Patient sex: F
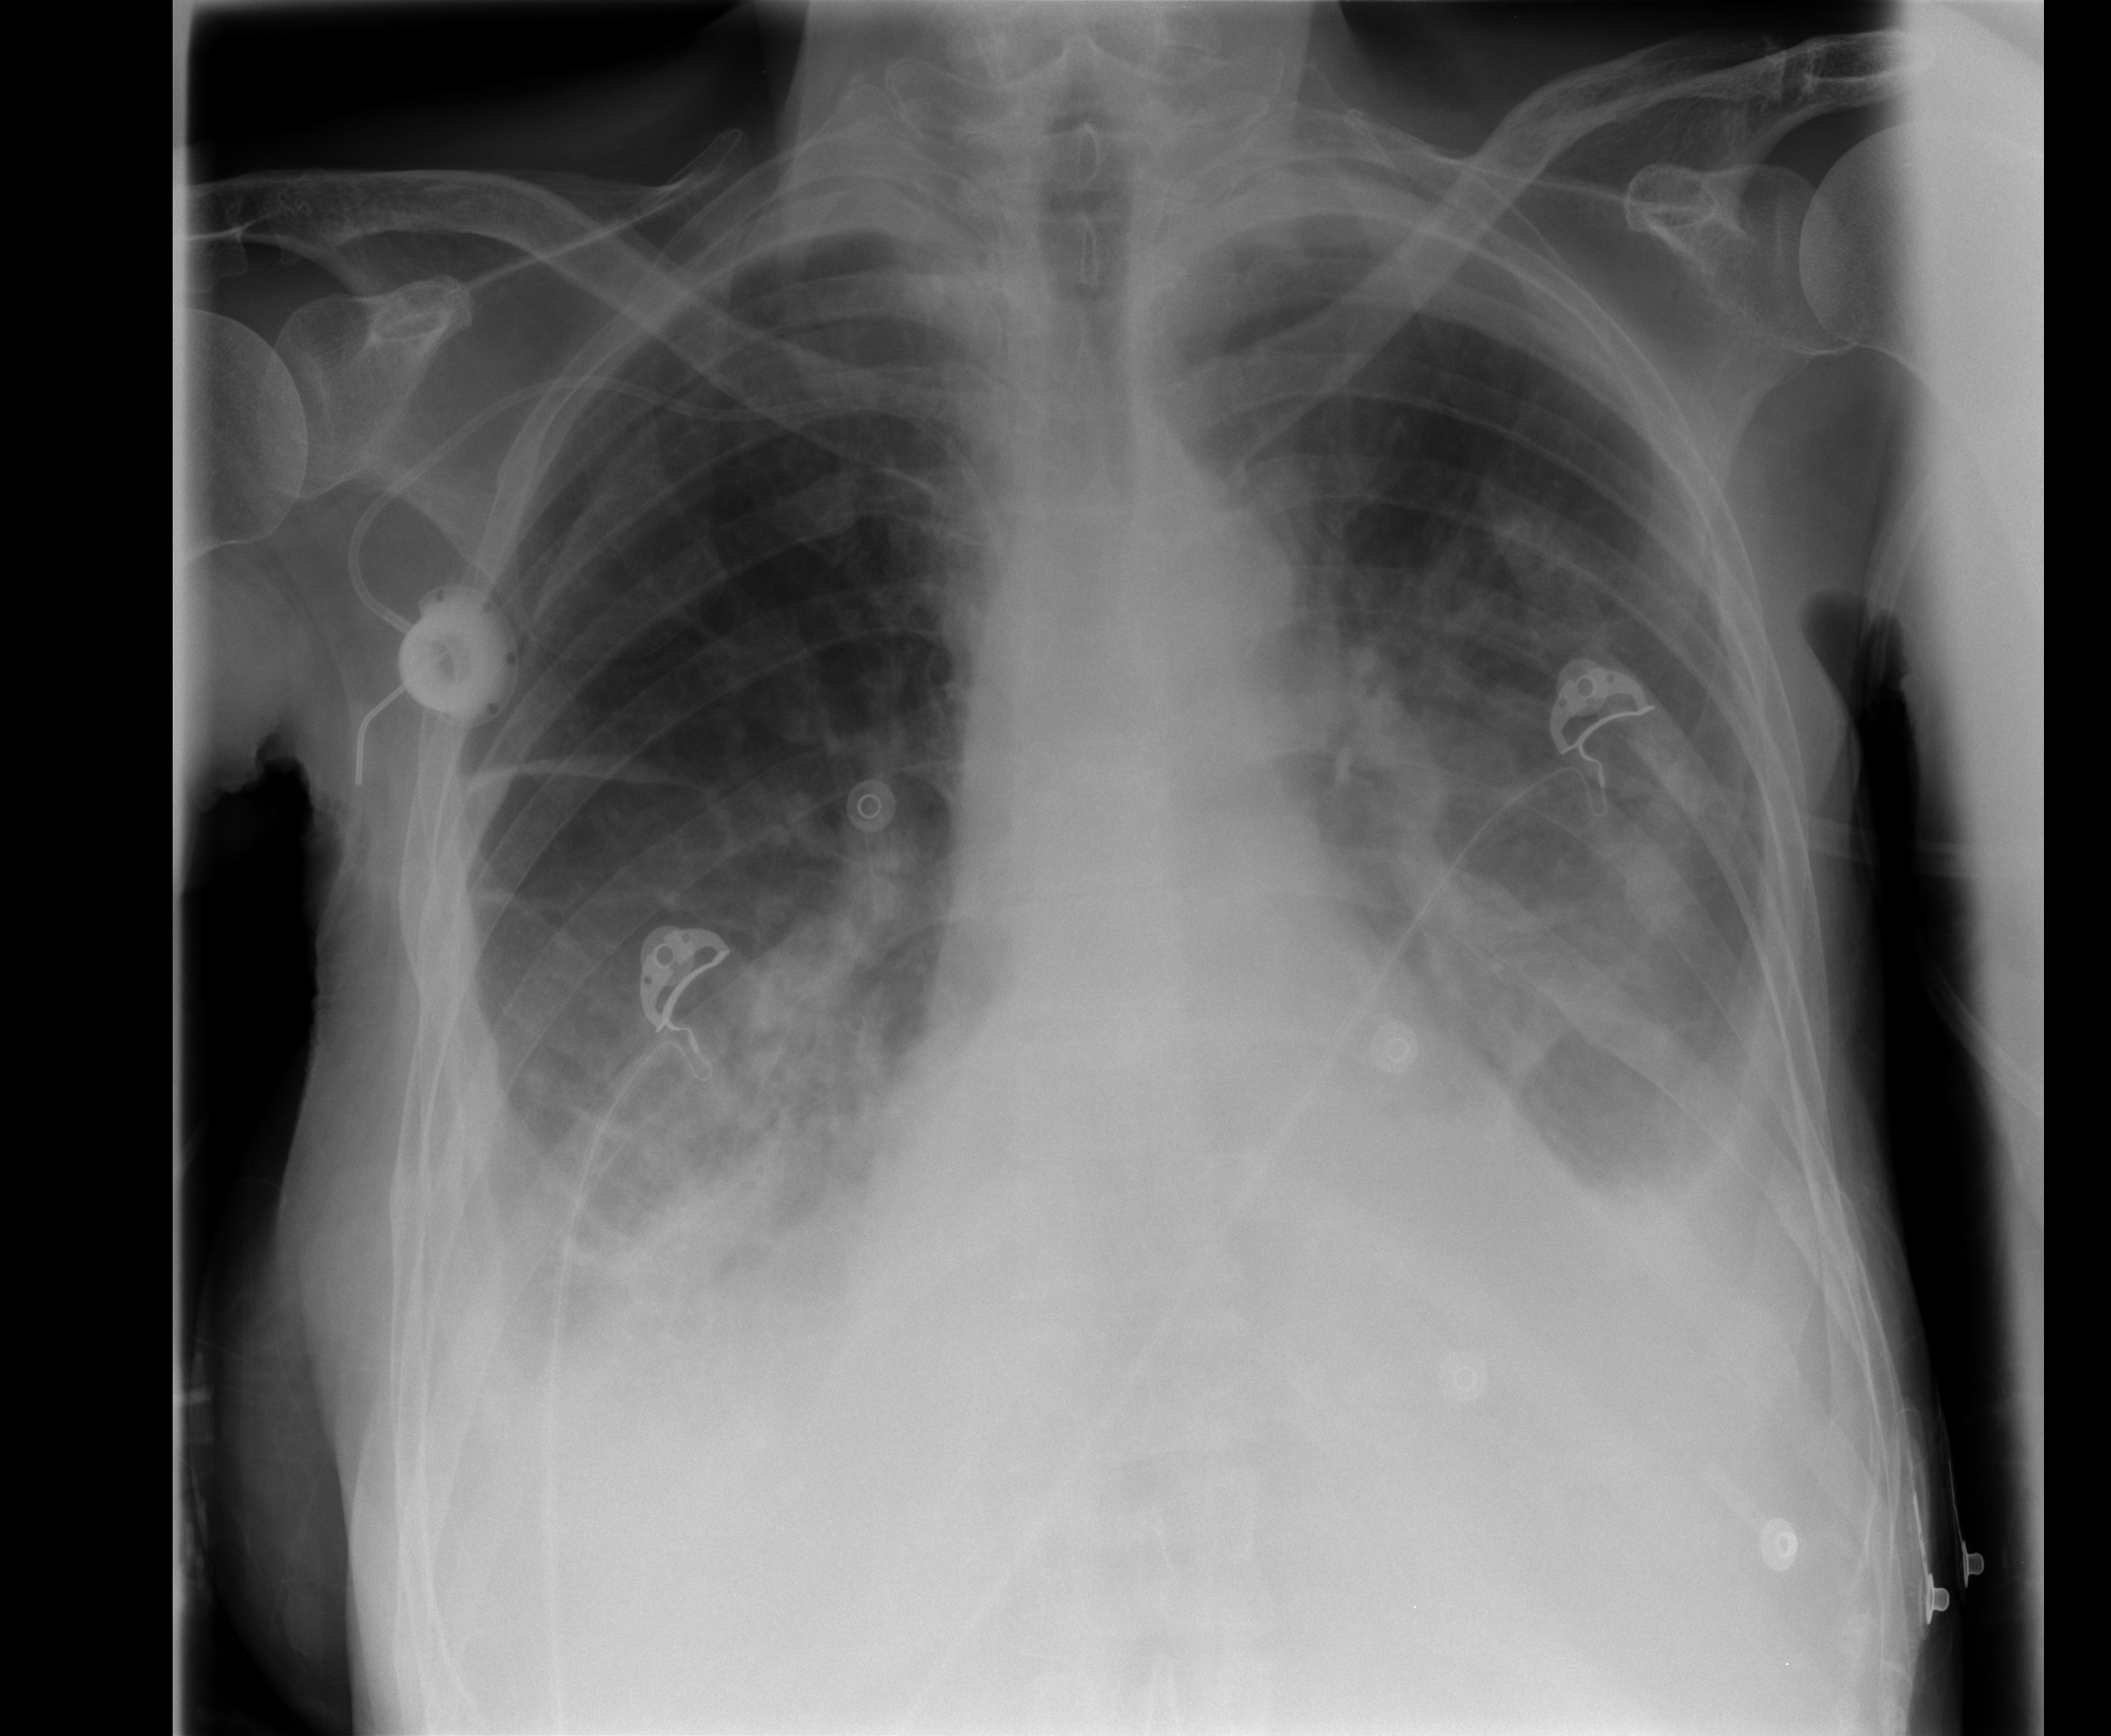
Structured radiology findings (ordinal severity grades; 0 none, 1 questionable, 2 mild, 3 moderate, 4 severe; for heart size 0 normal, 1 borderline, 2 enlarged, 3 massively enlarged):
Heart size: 0
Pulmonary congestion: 0
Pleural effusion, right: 3
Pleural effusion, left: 3
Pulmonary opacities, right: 1
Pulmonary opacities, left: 0
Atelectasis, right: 3
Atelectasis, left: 3